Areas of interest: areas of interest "Commercial service"
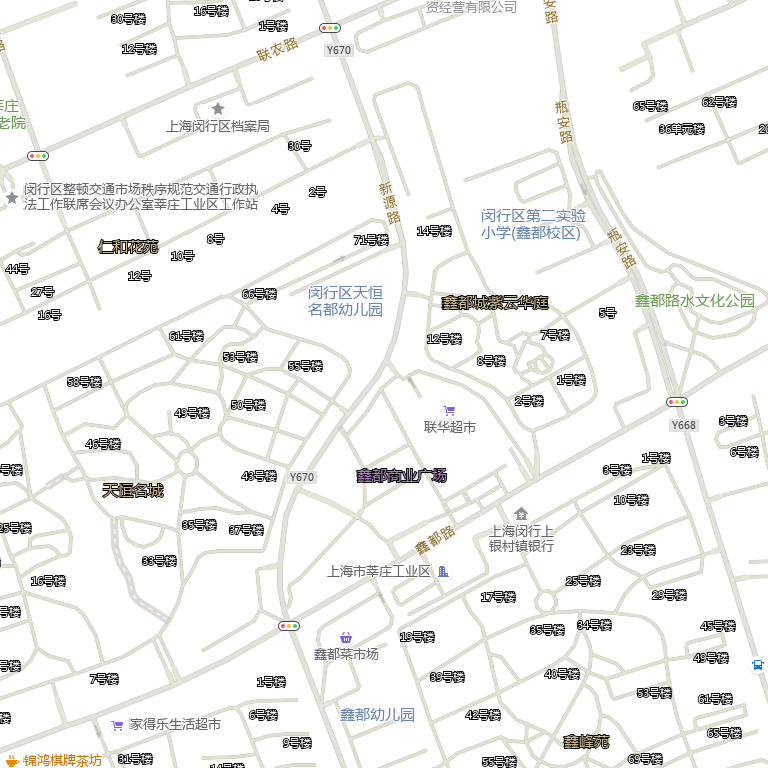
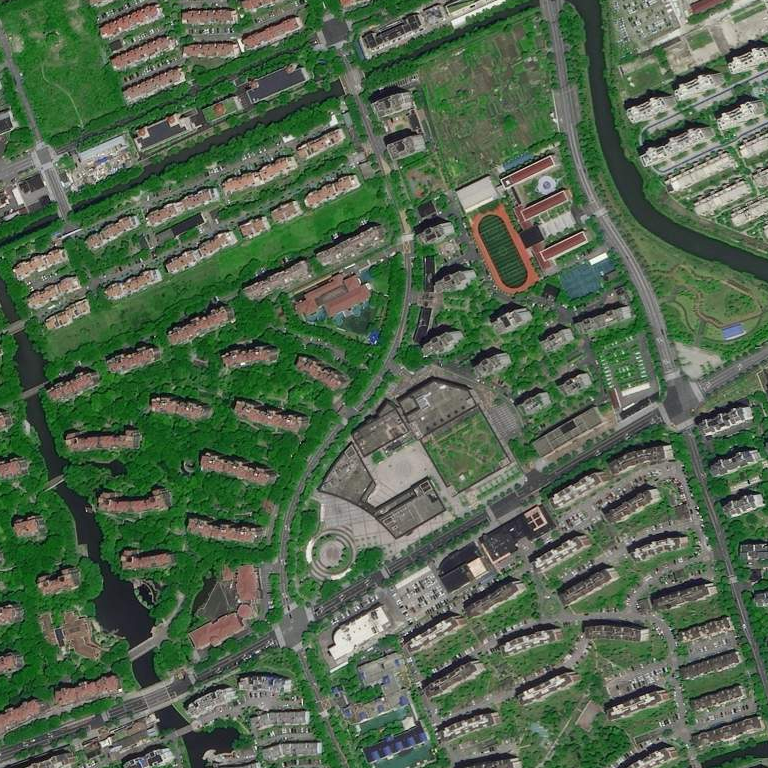